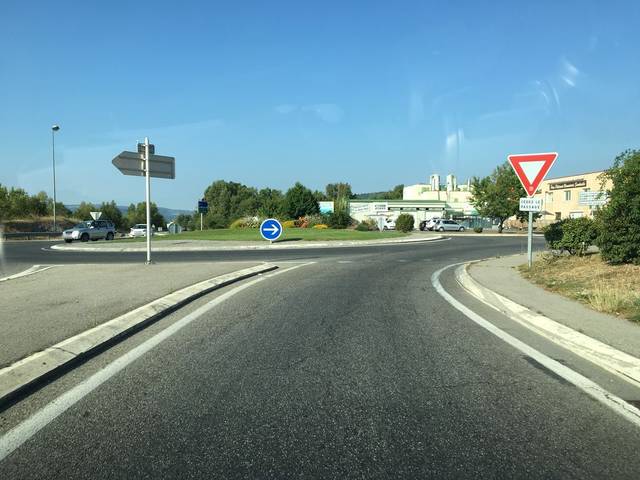
Region: France
Coordinates: 44.075, 6.189